Question: I would like to make an icon counter for Android like this one:

Does anyone know where to find the UINotofication option to write those numbers in the icon or at least where to find a good tutorial?
Thanks in advance
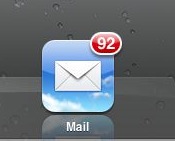
Answer: You can only do that with a widget. There is no support for icons with counters in the app tray
You can search documentation for help with widget development <URL>